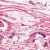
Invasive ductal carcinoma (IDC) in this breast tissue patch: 0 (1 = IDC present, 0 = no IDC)